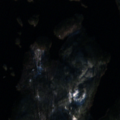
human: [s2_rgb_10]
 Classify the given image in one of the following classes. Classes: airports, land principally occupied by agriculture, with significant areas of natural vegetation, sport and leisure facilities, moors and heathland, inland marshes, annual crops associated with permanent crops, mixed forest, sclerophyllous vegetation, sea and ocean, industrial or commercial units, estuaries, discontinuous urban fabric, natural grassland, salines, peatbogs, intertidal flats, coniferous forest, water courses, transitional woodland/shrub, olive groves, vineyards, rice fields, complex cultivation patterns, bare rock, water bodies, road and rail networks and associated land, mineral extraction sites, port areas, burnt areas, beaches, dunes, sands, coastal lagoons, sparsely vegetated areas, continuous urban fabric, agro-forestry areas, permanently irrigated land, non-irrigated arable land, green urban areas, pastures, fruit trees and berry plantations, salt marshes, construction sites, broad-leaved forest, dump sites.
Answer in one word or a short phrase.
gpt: coniferous forest, mixed forest, water bodies